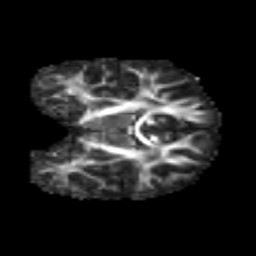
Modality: FA
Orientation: coronal
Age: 6
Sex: male
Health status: healthy